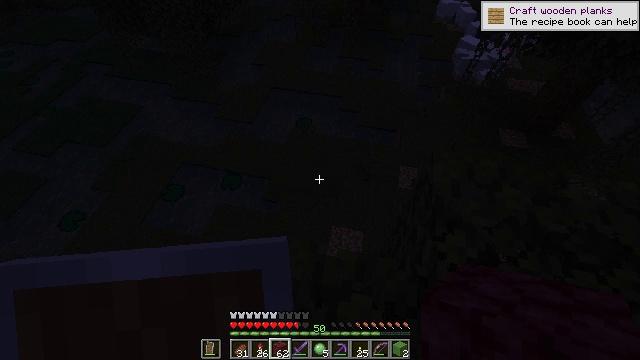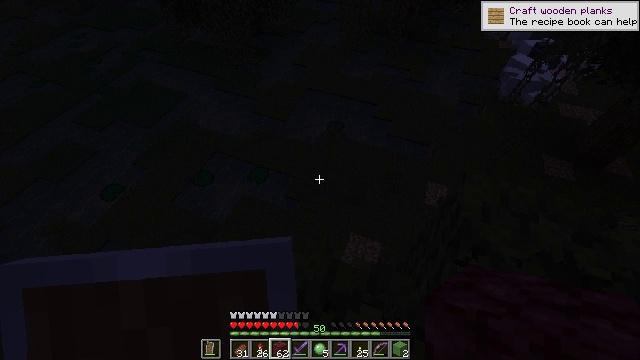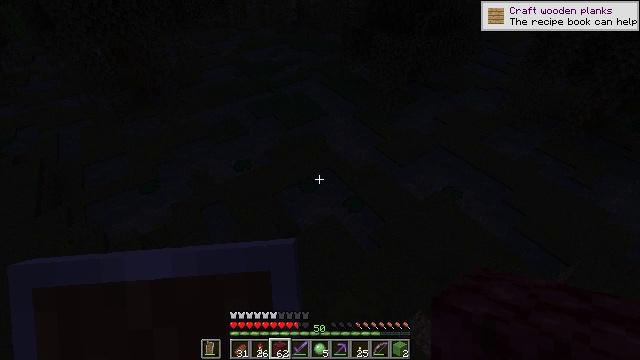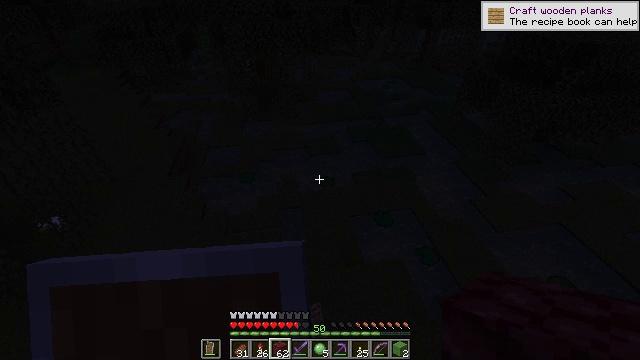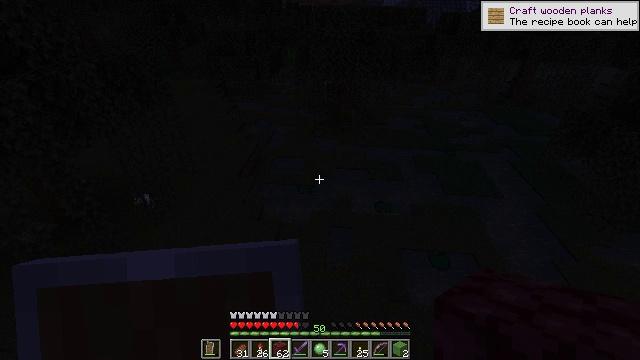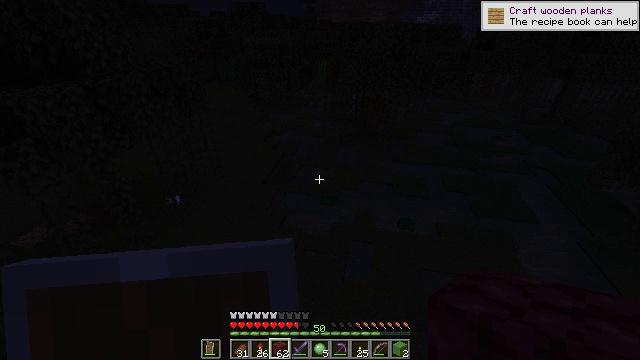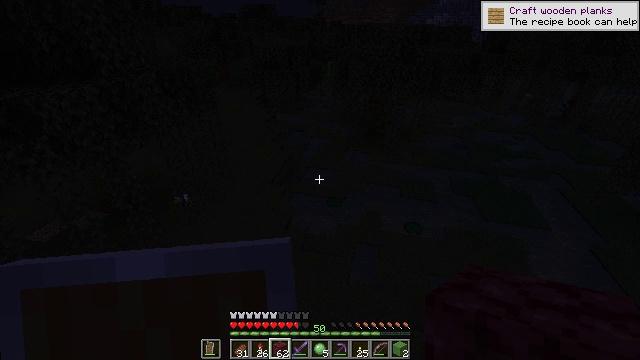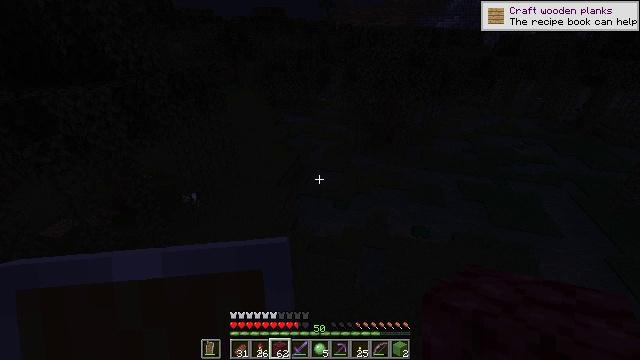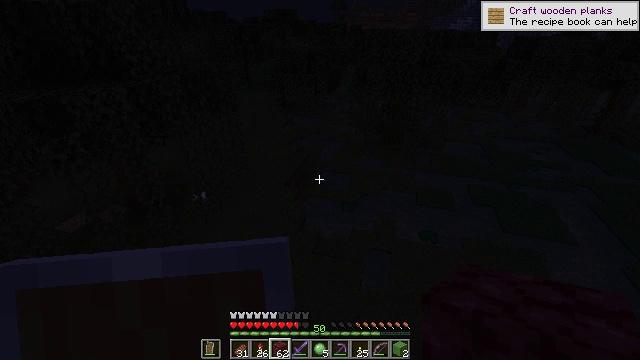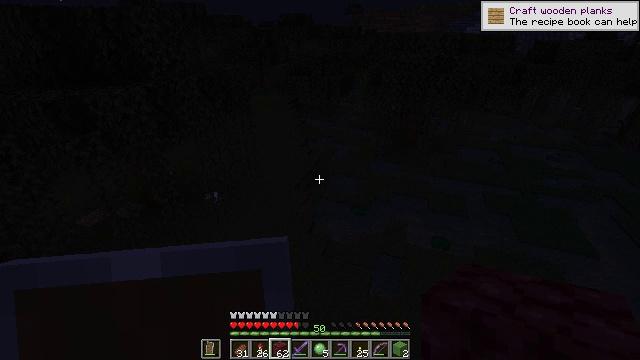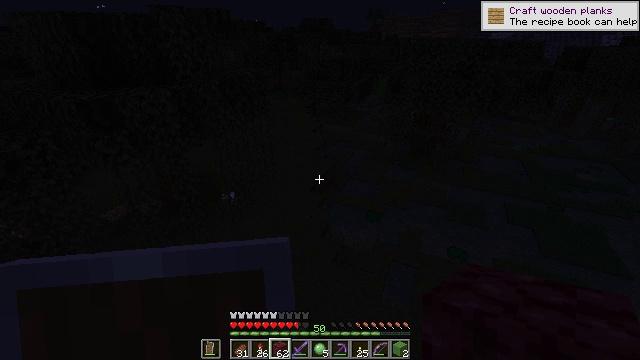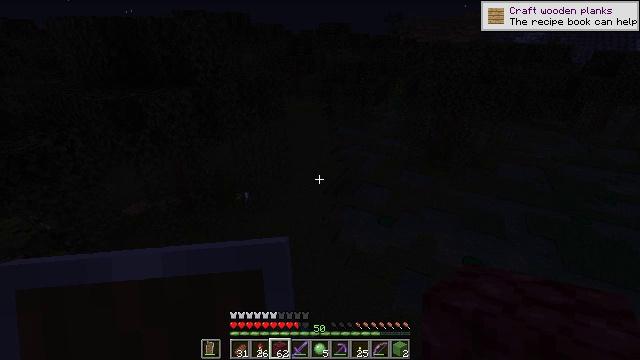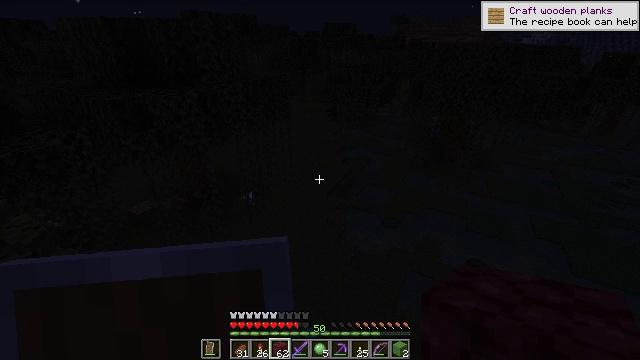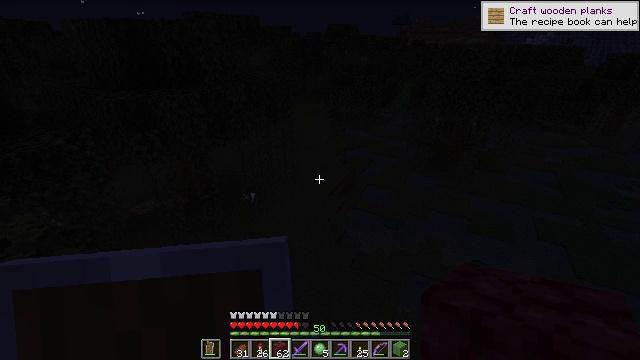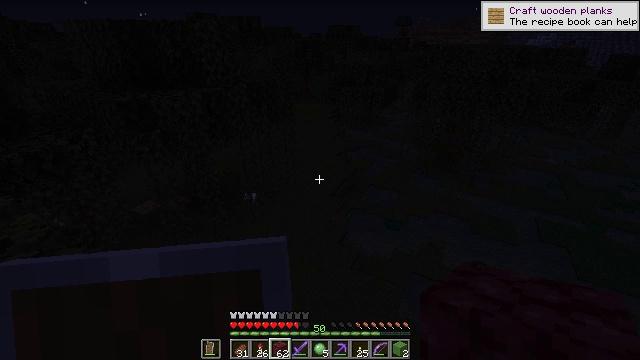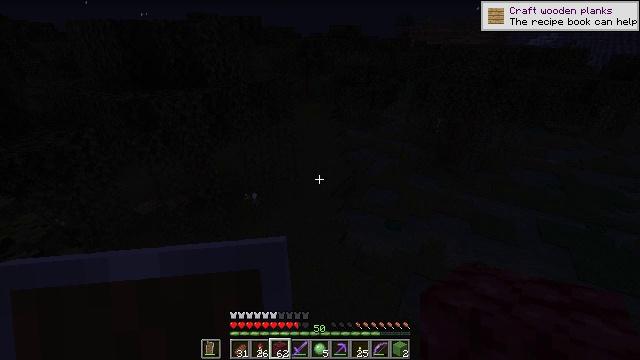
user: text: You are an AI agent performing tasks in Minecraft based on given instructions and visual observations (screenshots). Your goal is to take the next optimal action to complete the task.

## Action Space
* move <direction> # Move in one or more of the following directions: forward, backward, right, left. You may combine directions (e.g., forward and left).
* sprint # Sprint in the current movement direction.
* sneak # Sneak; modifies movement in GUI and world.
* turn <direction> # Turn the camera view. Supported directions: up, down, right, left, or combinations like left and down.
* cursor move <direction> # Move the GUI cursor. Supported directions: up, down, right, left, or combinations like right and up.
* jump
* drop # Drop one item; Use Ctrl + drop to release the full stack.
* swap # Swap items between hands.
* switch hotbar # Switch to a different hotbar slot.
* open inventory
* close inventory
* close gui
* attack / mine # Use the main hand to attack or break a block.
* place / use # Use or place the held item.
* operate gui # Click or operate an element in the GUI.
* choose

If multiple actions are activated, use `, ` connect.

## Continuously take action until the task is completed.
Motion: motion action
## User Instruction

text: Hunt mobs.
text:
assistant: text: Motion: turn left
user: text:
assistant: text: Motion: turn left and up
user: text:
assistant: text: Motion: turn left and up
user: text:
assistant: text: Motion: turn left and up
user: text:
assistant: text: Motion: turn left and up
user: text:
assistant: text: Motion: turn left
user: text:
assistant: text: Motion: turn left
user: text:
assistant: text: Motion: turn left
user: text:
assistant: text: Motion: turn left
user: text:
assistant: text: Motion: turn left
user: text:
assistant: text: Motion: turn left
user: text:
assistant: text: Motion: turn left
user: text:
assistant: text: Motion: no_op
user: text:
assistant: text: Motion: no_op
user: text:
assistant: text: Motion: no_op
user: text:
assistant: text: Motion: no_op
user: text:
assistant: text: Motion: no_op
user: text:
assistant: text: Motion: no_op
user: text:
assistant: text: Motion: no_op
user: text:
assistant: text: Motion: no_op
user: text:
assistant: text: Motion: no_op
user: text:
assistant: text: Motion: no_op
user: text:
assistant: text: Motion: no_op
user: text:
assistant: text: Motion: no_op
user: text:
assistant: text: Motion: no_op
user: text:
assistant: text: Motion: no_op
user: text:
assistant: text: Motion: no_op
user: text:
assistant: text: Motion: no_op
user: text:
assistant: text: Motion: no_op
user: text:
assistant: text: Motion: no_op